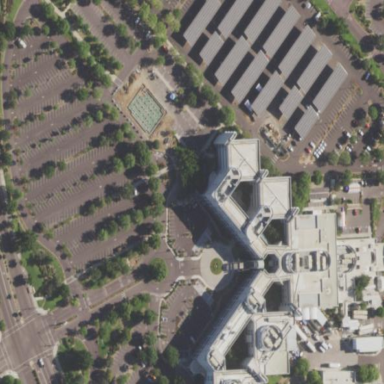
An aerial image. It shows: Healthcare facility identified as hospital.